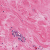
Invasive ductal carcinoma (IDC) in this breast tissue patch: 0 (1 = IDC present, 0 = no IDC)